Field crop: maize
Growth stage: 2
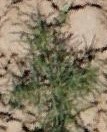
Species: salsola